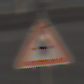
Verkehrszeichen: Vorfahrt
Umgebung: Outdoor, Urban
Tageszeit: SunriseSunset
Wetter: Clear
Licht: Natural
Jahreszeit: NotSpecified
Kontrast: MediumContrast